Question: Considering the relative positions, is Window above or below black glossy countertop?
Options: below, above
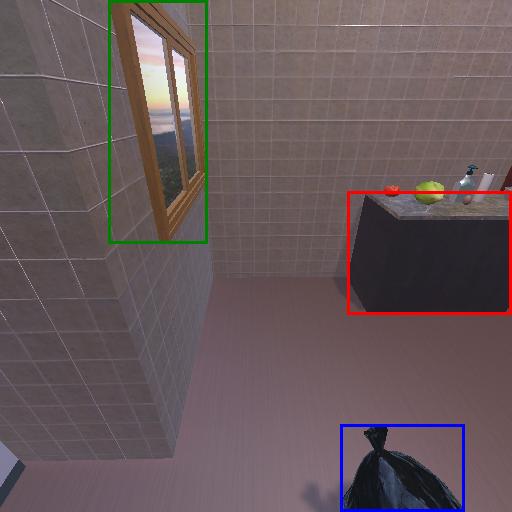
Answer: below